Question: I've added a font face to my website using this code:
'''
@font-face {
font-family: 'ChunkFive-Roman';
src: url('/css/font/ChunkFive-Roman.eot') format('eot'),
url('/css/font/ChunkFive-Roman.otf') format('opentype'),
url('/css/font/ChunkFive-Roman.woff') format('woff'),
url('/css/font/ChunkFive-Roman.ttf') format('truetype'),
url('/css/font/ChunkFive-Roman.svg#ChunkFive-Roman') format('svg');
}
'''
This works okay on XP in all browsers except Safari:

Why is that, and more importantly, how can I fix this?
These fonts are available <URL>.
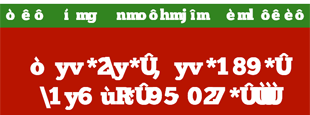
Answer: found an article on this issue: <URL>
The CSS spec section for @font-face is very specific - typefaces are to be selected based on a wide array of criteria placed in the @font-face declaration block itself. Various textual CSS attributes may be defined within the @font-face declaration, and then they will be checked when the typeface is referred to later in the CSS. For instance, if I have two @font-face declarations for the Diavlo family - one for regular text, and one for a heavier weighted version of the typeface - then I later utilize Diavlo in a font-family: attribute, it should refer to the basic Diavlo font defined in the first @font-face. However, if I were to do the same, but also specify a heavy font-weight:, then it should use the heavier version of Diavlo. To place this example in code:
'''
@font-face {
font-family: 'Diavlo';
src: url(./Diavlo/Diavlo_Book.otf) format("opentype");
}
@font-face {
font-family: 'Diavlo';
font-weight: 900;
src: url(./Diavlo/Diavlo_Black.otf) format("opentype");
}
h1, h2, h3, h4, h5, h6 {
font-family: 'Diavlo';
font-weight: 900;
}
div#content {
font-family: 'Diavlo';
}
'''
As you can see, my headings should use the typeface defined in Diavlo_Black.otf, while my body content should use Diavlo_Book.otf. However, in WebKit, this doesn't work - it completely ignores any attribute except font-family: and src: in a @font-face declaration! Completely ignores them! Not only that - not only that - it disregards all but the last @font-face for a given font-family: attribute string!
The implication here is that, to make @font-face work as it is currently implemented in WebKit (and thus, Safari 3.1), I have to declare completely imaginary, non-existent type families to satisfy WebKit alone. Here's the method I have used in the places I current implement @font-face:
'''
@font-face {
font-family: 'Diavlo Book';
src: url(./Diavlo/Diavlo_Book.otf) format("opentype");
}
@font-face {
font-family: 'Diavlo Black';
src: url(./Diavlo/Diavlo_Black.otf) format("opentype");
}
h1, h2, h3, h4, h5, h6 {
font-family: 'Diavlo Black';
}
div#content {
font-family: 'Diavlo Book';
}
'''